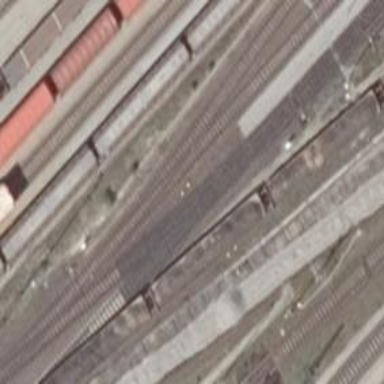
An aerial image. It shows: Rail yard with electrified contact lines for railway operations.